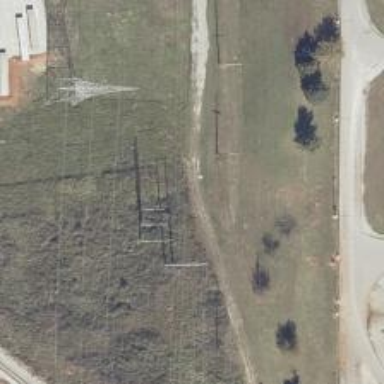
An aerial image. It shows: Power tower.